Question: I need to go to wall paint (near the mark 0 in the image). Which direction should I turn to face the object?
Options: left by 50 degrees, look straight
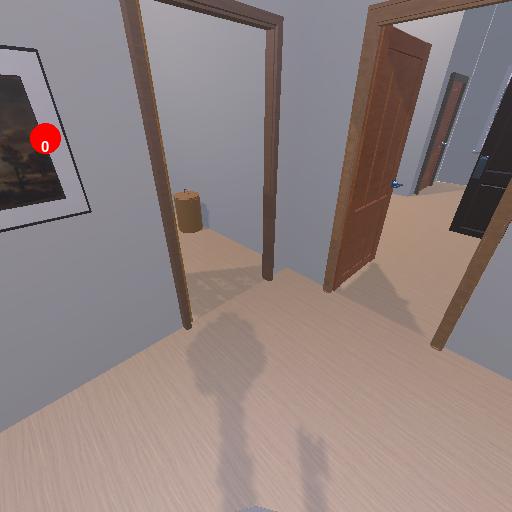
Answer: left by 50 degrees